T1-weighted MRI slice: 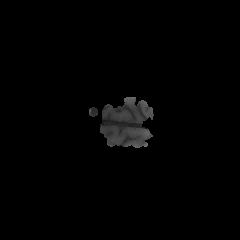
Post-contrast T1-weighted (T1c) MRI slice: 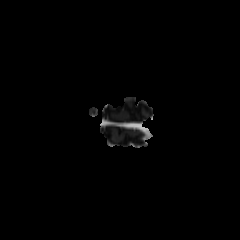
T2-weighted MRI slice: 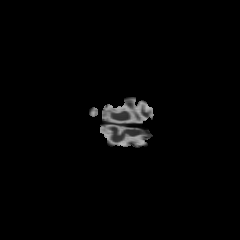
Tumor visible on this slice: no